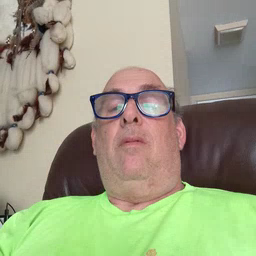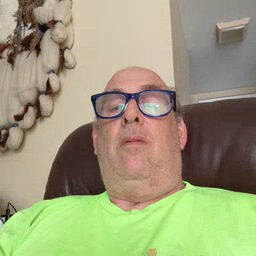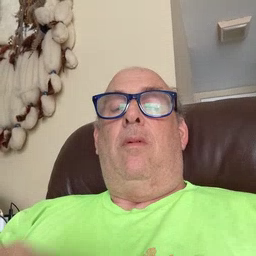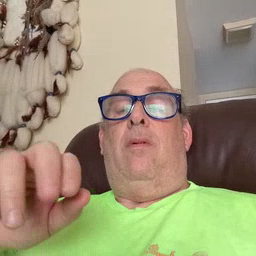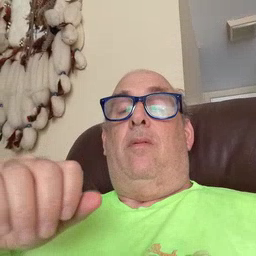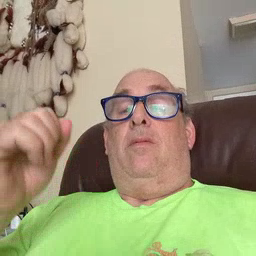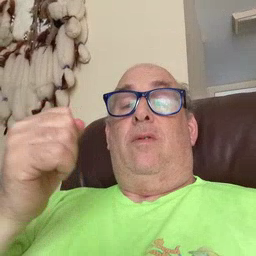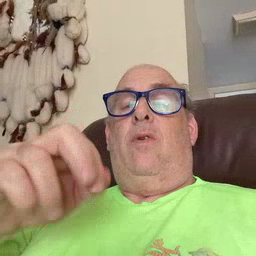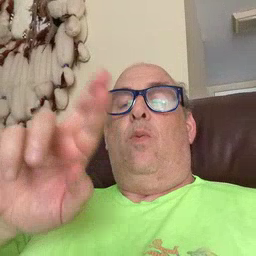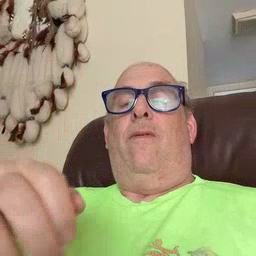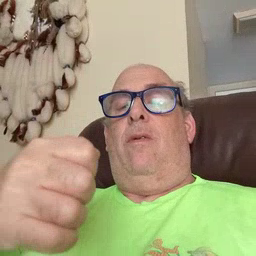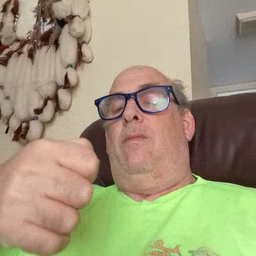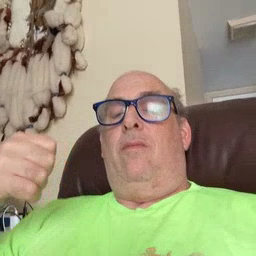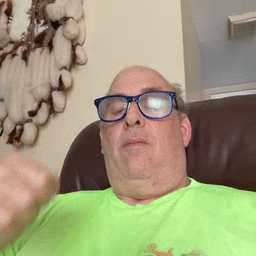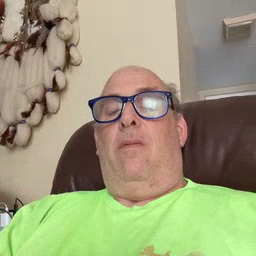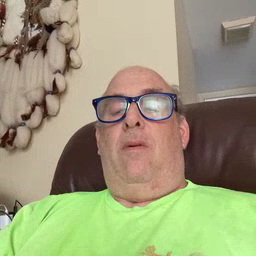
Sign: refrigerator